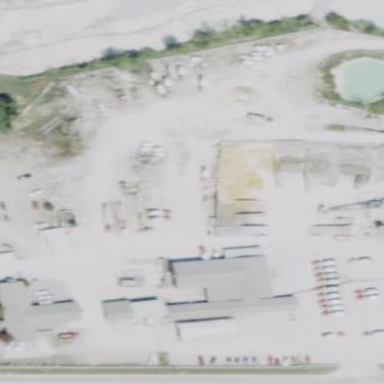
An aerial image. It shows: Industrial area dedicated to concrete plant.